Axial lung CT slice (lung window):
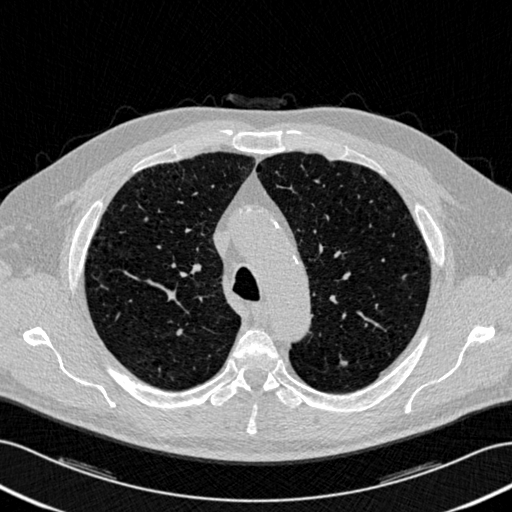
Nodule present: yes
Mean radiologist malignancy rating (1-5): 3